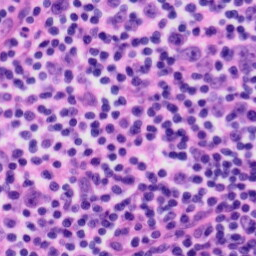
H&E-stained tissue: Tonsil